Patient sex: M
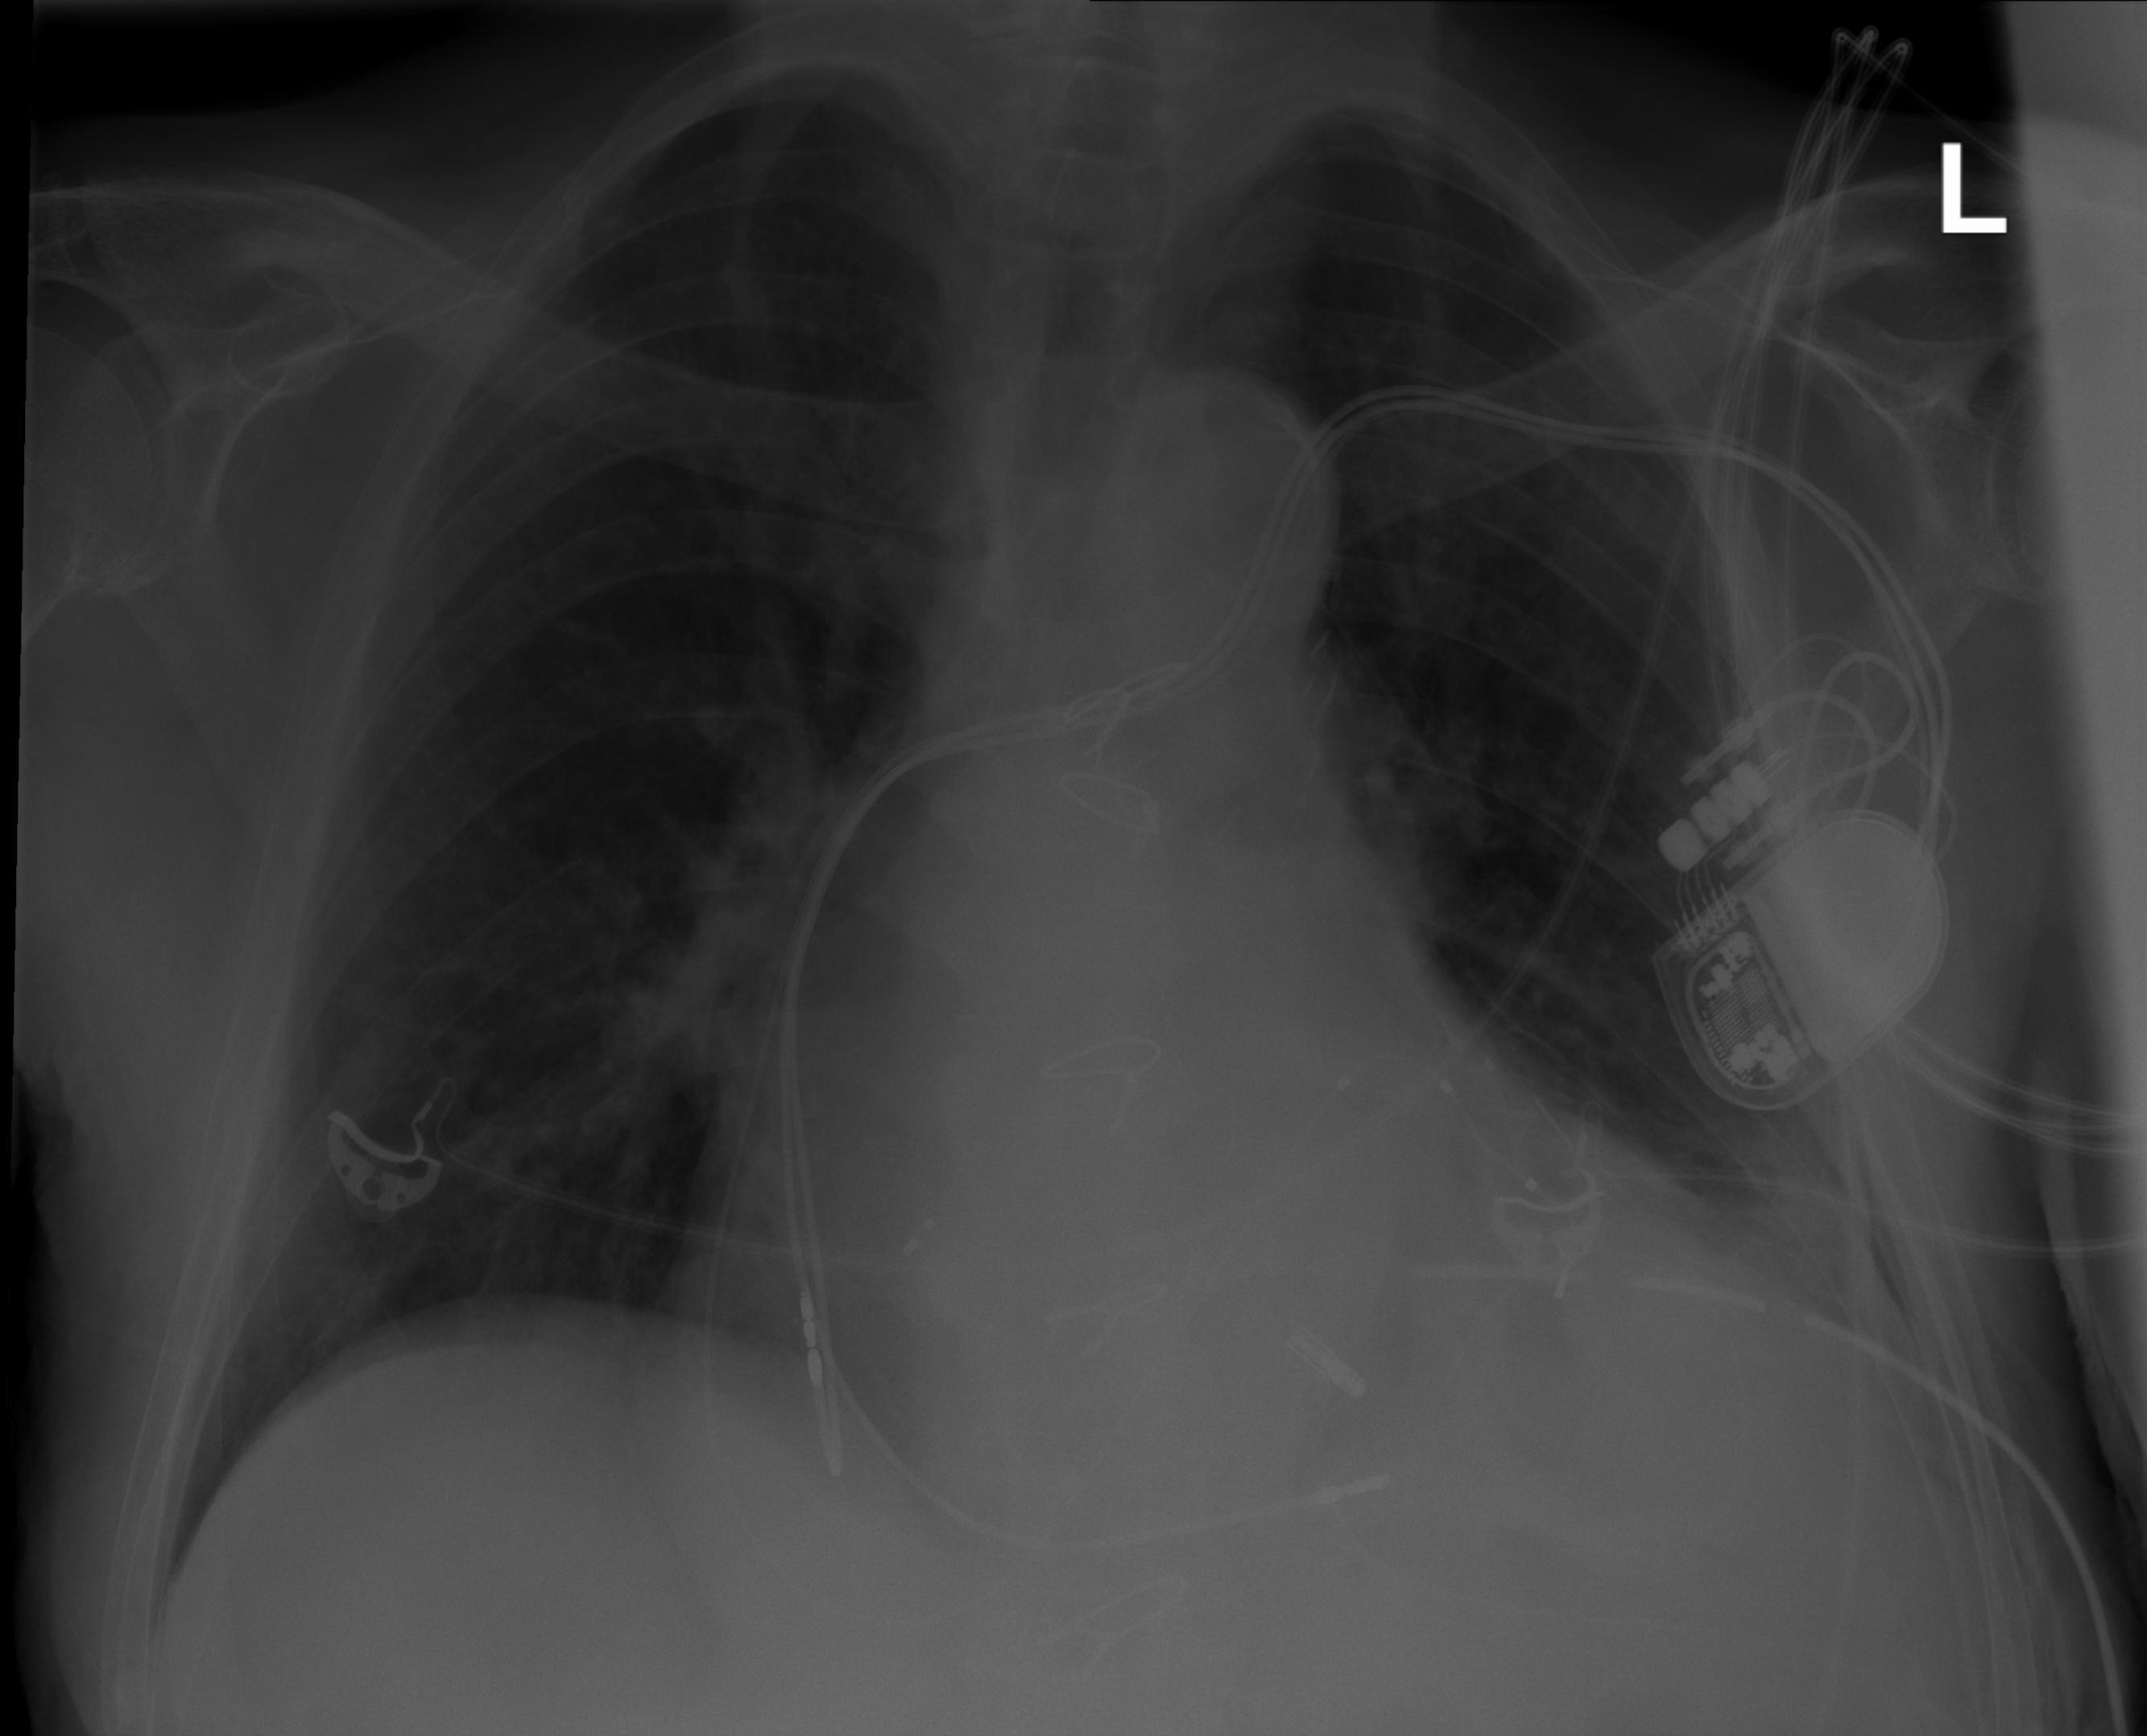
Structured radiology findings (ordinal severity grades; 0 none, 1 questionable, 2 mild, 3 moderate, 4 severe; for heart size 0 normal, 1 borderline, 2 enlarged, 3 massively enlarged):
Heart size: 2
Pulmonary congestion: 0
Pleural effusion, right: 0
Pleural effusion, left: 2
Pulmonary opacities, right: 0
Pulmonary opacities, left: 0
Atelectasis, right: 0
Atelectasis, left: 0